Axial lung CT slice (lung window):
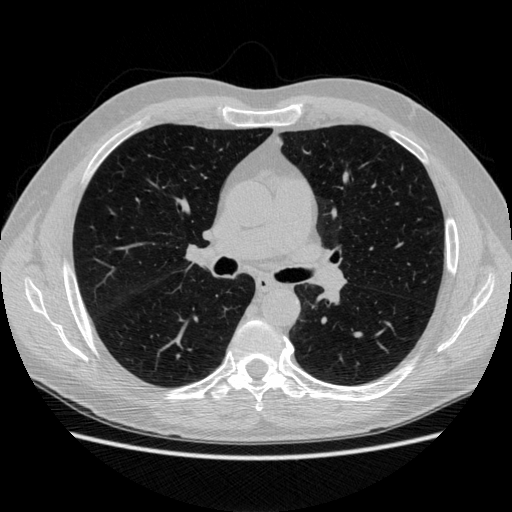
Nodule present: no